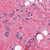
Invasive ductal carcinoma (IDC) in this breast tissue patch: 0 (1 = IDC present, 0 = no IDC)